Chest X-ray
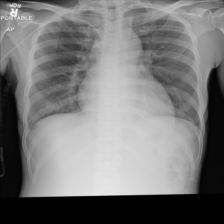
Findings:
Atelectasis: negative
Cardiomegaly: negative
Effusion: negative
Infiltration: negative
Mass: negative
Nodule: negative
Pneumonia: negative
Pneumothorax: negative
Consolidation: negative
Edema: negative
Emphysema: negative
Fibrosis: negative
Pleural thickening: negative
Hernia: negative